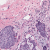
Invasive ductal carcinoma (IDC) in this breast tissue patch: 1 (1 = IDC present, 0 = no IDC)